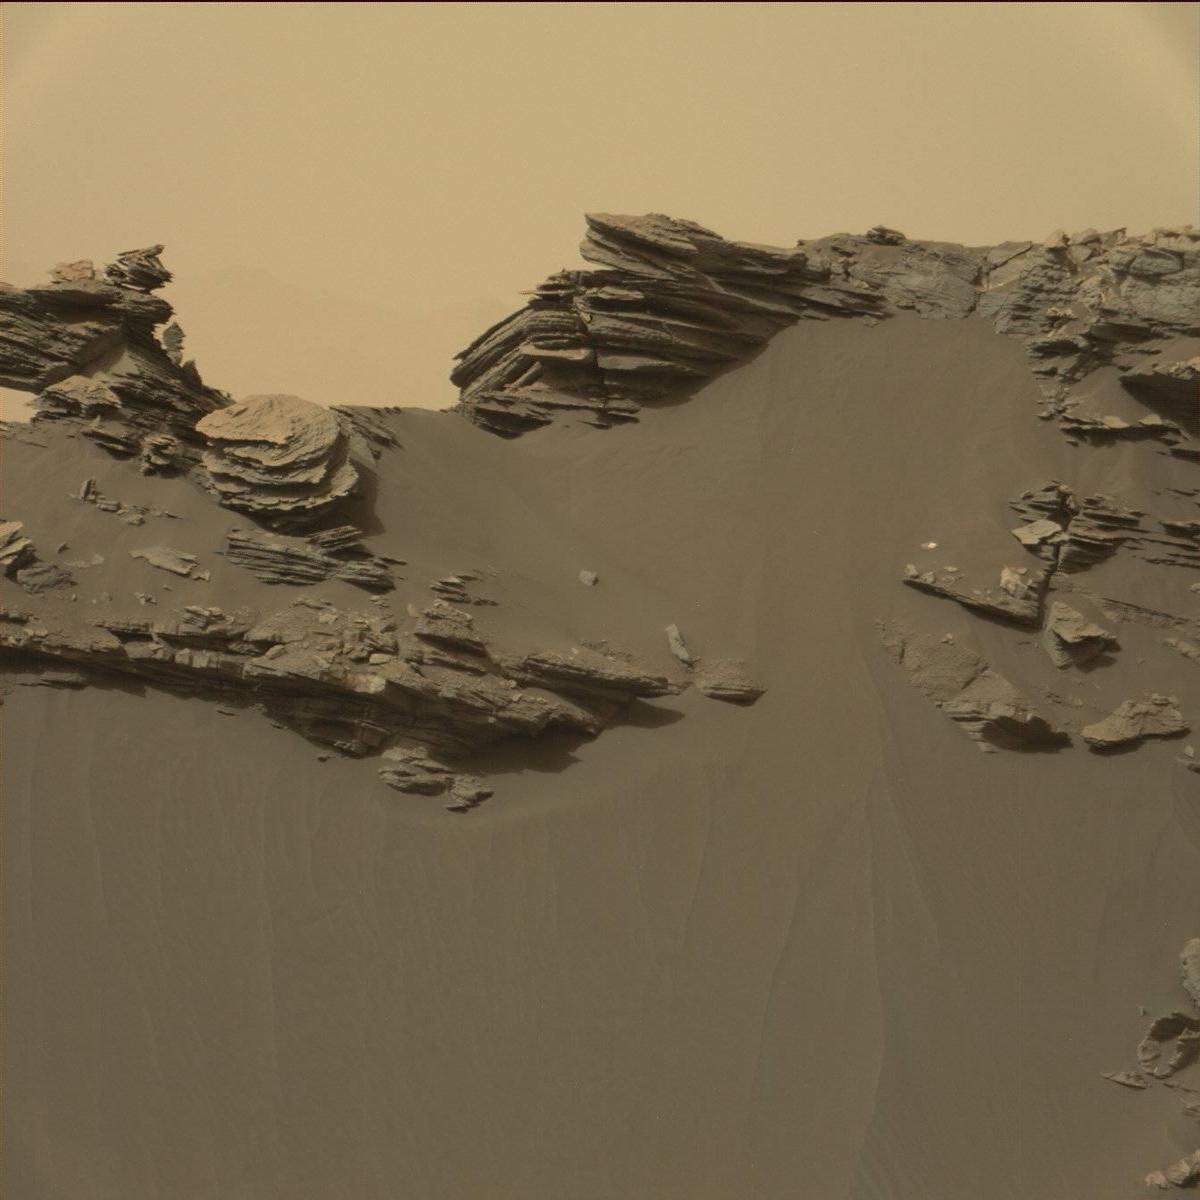
Terrain classes present: Bedrock, Sand / Soil, Sky